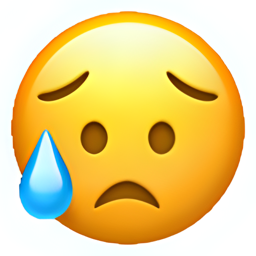
Name: disappointed but relieved face
Emoji: 😥
Group: Smileys & Emotion
Sub-group: face-concerned